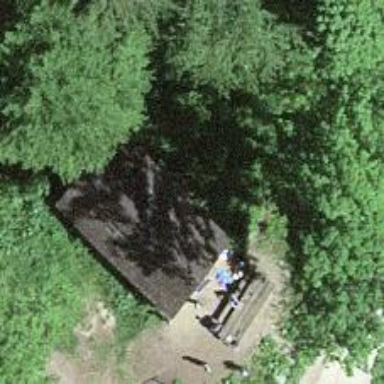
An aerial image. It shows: Picnic shelter providing place for individuals to seek refuge.